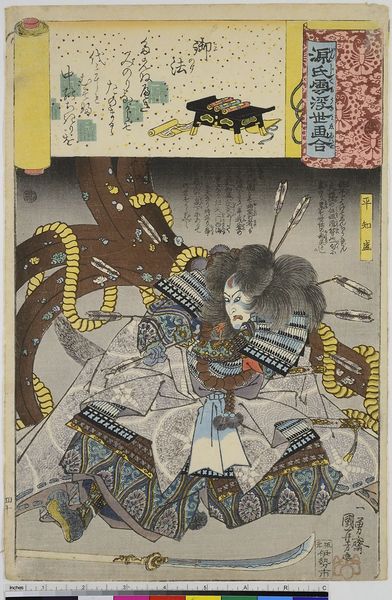
Titel: Minori, Blatt 40 aus der Serie: Genji Wolken zusammen mit Ukiyo-e
Künstler: Utagawa Kuniyoshi
Standort: Hamburg
Institution: Museum für Kunst und Gewerbe Hamburg
Schlagwörter: mann, gelb, braun, zeichen, blick, figur, gewand, haare, person, stock, holzschnitt, bogen, kordel, gestalt, asien, druckgraphik, druckgrafik, literatur, asiatisch, rolle, wut, schriftrolle, zeit, lineal, pfeil, farbholzschnitt, edo, charaktere, reproduktionen, druckerzeugnisse, stichwaffen, ukiyo, lit, literarische, genji, wt